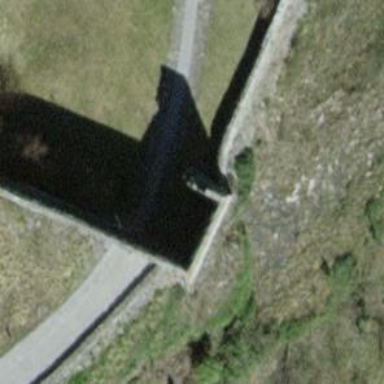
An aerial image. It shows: Entrance with barrier.